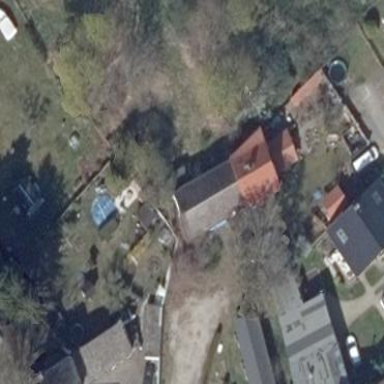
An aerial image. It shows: Gabled building.